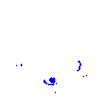
Particle: electron